Field crop: tomato
Growth stage: 2
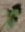
Species: solanum